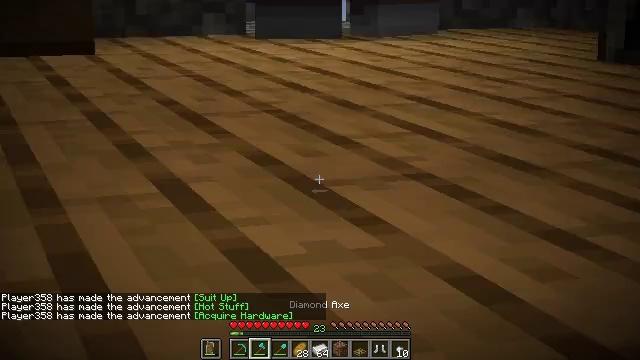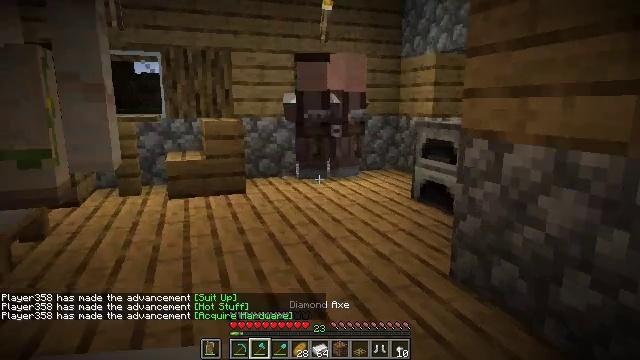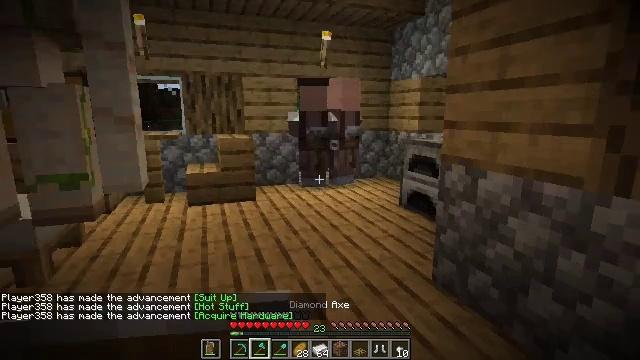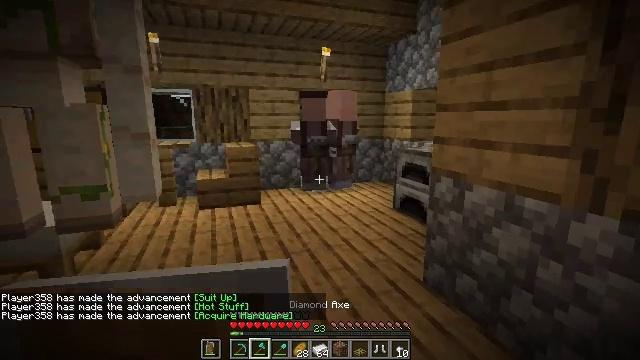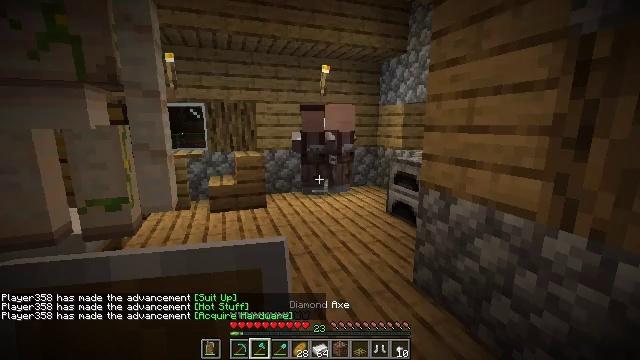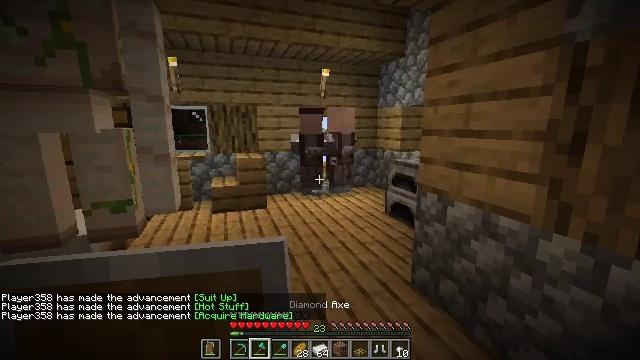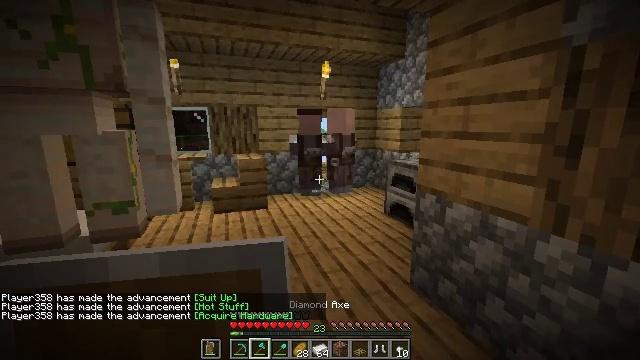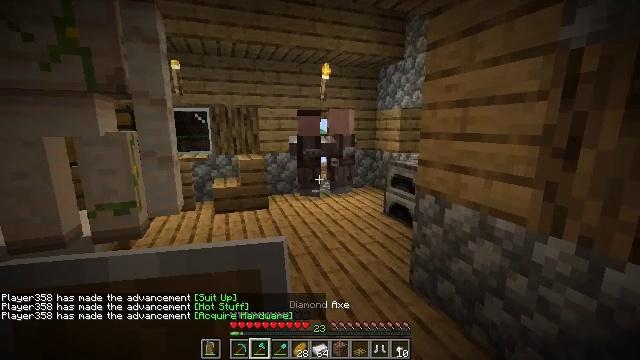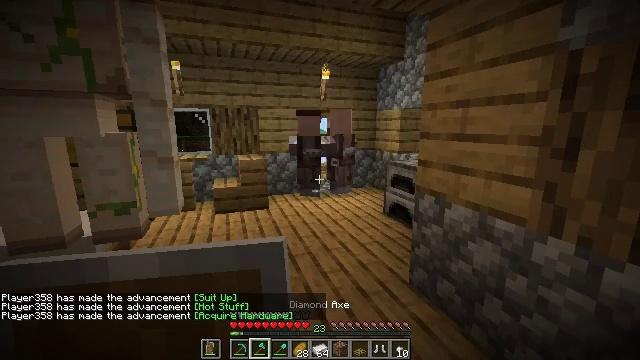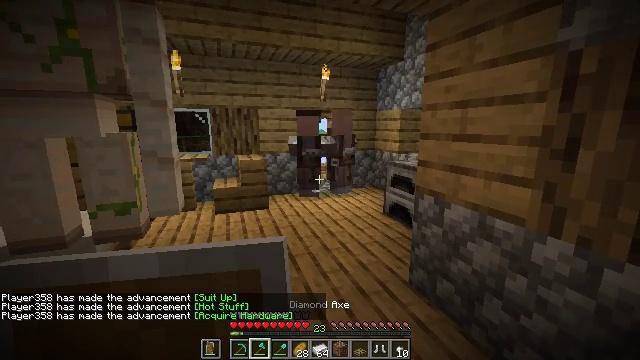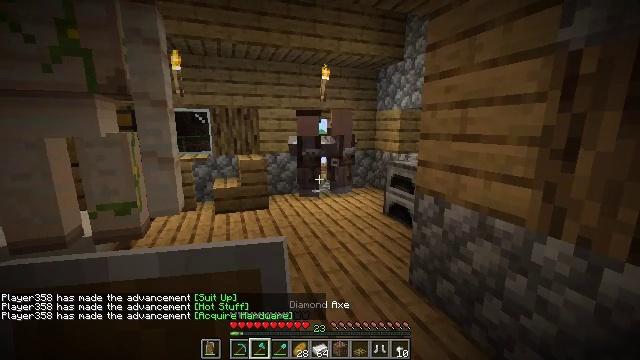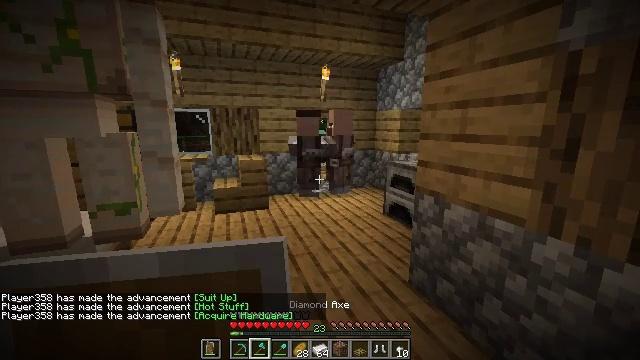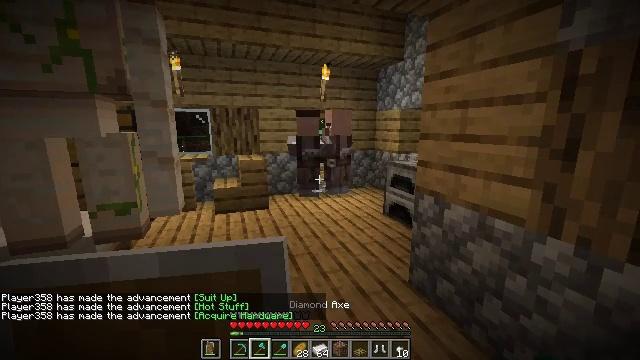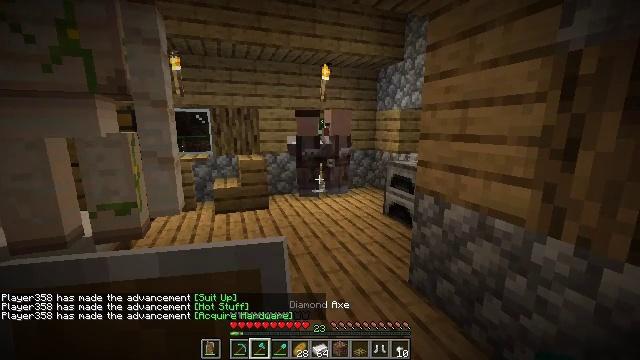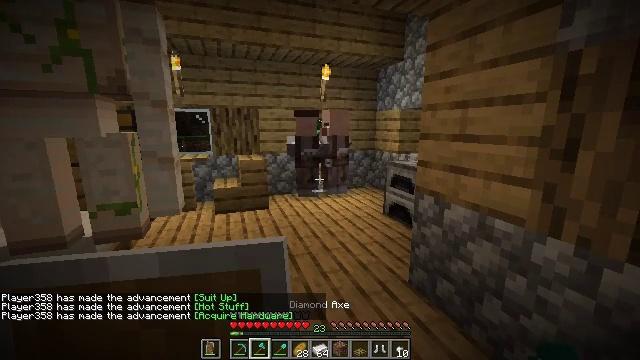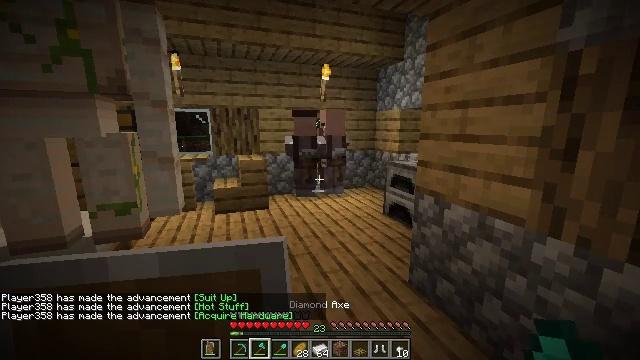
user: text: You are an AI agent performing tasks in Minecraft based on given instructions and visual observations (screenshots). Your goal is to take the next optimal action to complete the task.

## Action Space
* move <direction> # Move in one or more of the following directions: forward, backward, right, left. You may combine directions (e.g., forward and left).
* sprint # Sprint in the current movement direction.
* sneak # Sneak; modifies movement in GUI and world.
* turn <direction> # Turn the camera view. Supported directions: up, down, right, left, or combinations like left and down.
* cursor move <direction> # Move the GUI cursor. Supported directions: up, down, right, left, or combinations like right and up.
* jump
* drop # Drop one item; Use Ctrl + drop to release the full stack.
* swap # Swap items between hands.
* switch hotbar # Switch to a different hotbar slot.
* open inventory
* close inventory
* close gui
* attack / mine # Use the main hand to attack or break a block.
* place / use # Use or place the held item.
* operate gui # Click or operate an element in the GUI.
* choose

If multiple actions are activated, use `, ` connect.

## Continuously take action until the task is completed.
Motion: motion action
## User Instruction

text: craft item air
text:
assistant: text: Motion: no_op
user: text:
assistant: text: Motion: no_op
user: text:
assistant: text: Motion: no_op
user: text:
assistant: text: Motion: no_op
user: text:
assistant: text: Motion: no_op
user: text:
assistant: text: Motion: no_op
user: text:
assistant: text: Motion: no_op
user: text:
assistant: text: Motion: no_op
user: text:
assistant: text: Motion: no_op
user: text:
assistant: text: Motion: no_op
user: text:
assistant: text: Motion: no_op
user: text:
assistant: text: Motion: no_op
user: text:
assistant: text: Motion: no_op
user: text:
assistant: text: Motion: no_op
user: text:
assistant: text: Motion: no_op
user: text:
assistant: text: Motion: no_op
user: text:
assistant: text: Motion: no_op
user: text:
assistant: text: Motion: no_op
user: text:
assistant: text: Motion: no_op
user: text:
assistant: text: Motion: no_op
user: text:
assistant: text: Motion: no_op
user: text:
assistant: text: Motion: no_op
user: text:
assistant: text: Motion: no_op
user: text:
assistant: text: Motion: no_op
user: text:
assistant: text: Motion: no_op
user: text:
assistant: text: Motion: no_op
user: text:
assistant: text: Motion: no_op
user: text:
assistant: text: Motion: no_op
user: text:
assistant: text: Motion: no_op
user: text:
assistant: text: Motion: no_op